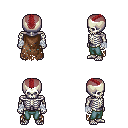
a pixel art fantasy rpg character, male body template, skeleton, brown tattered cape, teal pants, brunette short mohawk hairstyle, white cloth bandages, four views (front, back, left, right), 2x2 character sprite sheet, small pixel art, hard edges, no anti-aliasing